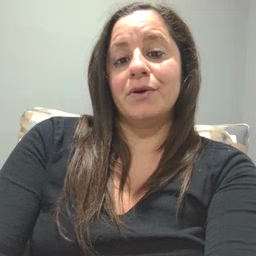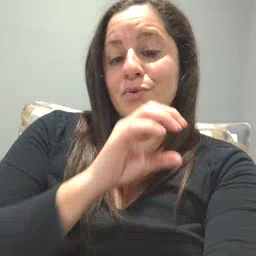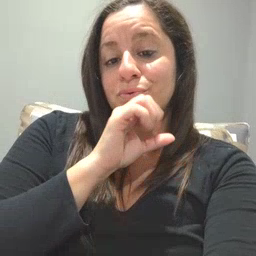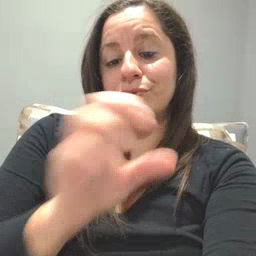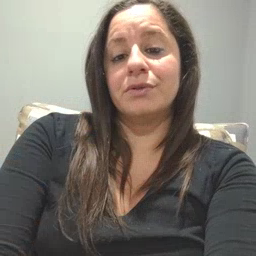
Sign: orange